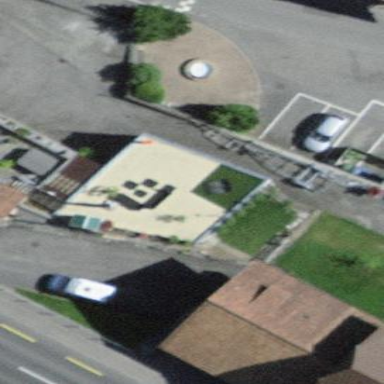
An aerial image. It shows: Garage.